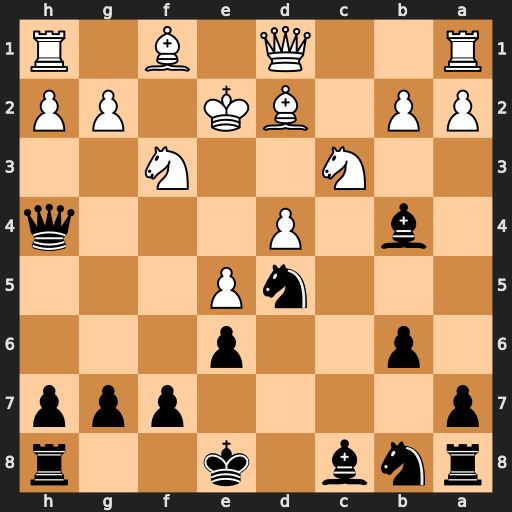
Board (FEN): rnb1k2r/p4ppp/1p2p3/3nP3/1b1P3q/2N2N2/PP1BK1PP/R2Q1B1R
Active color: b
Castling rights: kq
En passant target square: -
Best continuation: Ba6+ Nb5 Bxb5#